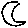
Label: moon